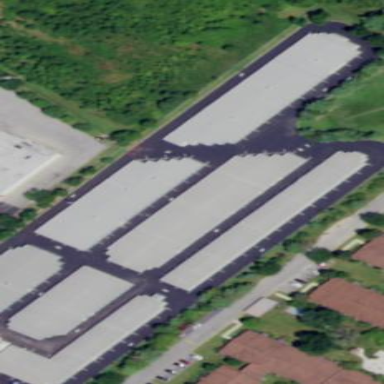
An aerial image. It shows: Building housing storage rental shop.